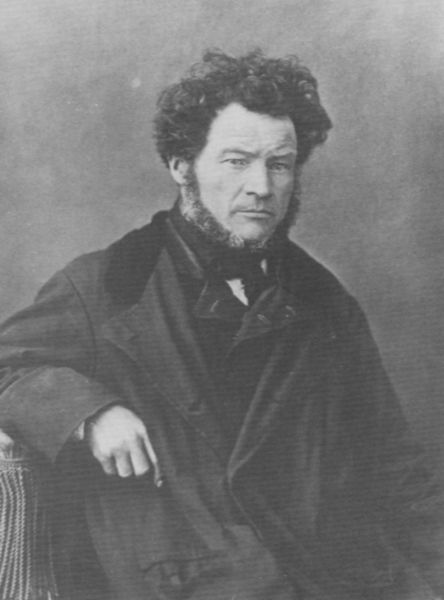
Titel: Claude Genoux (1811-1874), Journalist
Künstler: Atelier Nadar
Institution: unbekannt
Schlagwörter: dunkel, gemälde, hand, mann, weiß, sitzen, finger, frisur, grau, haar, hell, hintergrund, licht, mund, nase, ohr, schwarz, stirn, stuhl, blick, schal, tuch, schleife, anzug, bart, hemd, arm, augen, falten, gesicht, kragen, mensch, samt, ärmel, bild, bildnis, herr, portrait, porträt, haare, mantel, pose, sessel, sitzend, brustbild, kinn, lippen, locke, locken, armlehne, lehne, lehnen, wild, falte, nasen, krawatte, ernst, streng, brauen, grimmig, halstuch, angelehnt, mimik, korb, robe, nachdenklich, fliege, kinnbart, jacket, foto, fotografie, oben, photographie, stütze, philosoph, schlicht, schwarz-weiß, künstler, mundwinkel, vatermörder, backenbart, beethoven, posieren, tasche, mürrisch, braue, photo, besorgt, kravatte, halbprofil, kraushaar, portät, binde, fingerzeig, binder, fotographie, aufnahme, auflehnen, fot, sizend, nadar, ärgerlich, atelieraufnahme, photgraphie, samtkragen, aufkehnen, schopenhauer, scjhleife, zerzaust, schwar-weiß, bartträger, flinkster, sitzende person, porträt#foto, 19. jahhrundert, wuschellig